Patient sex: M
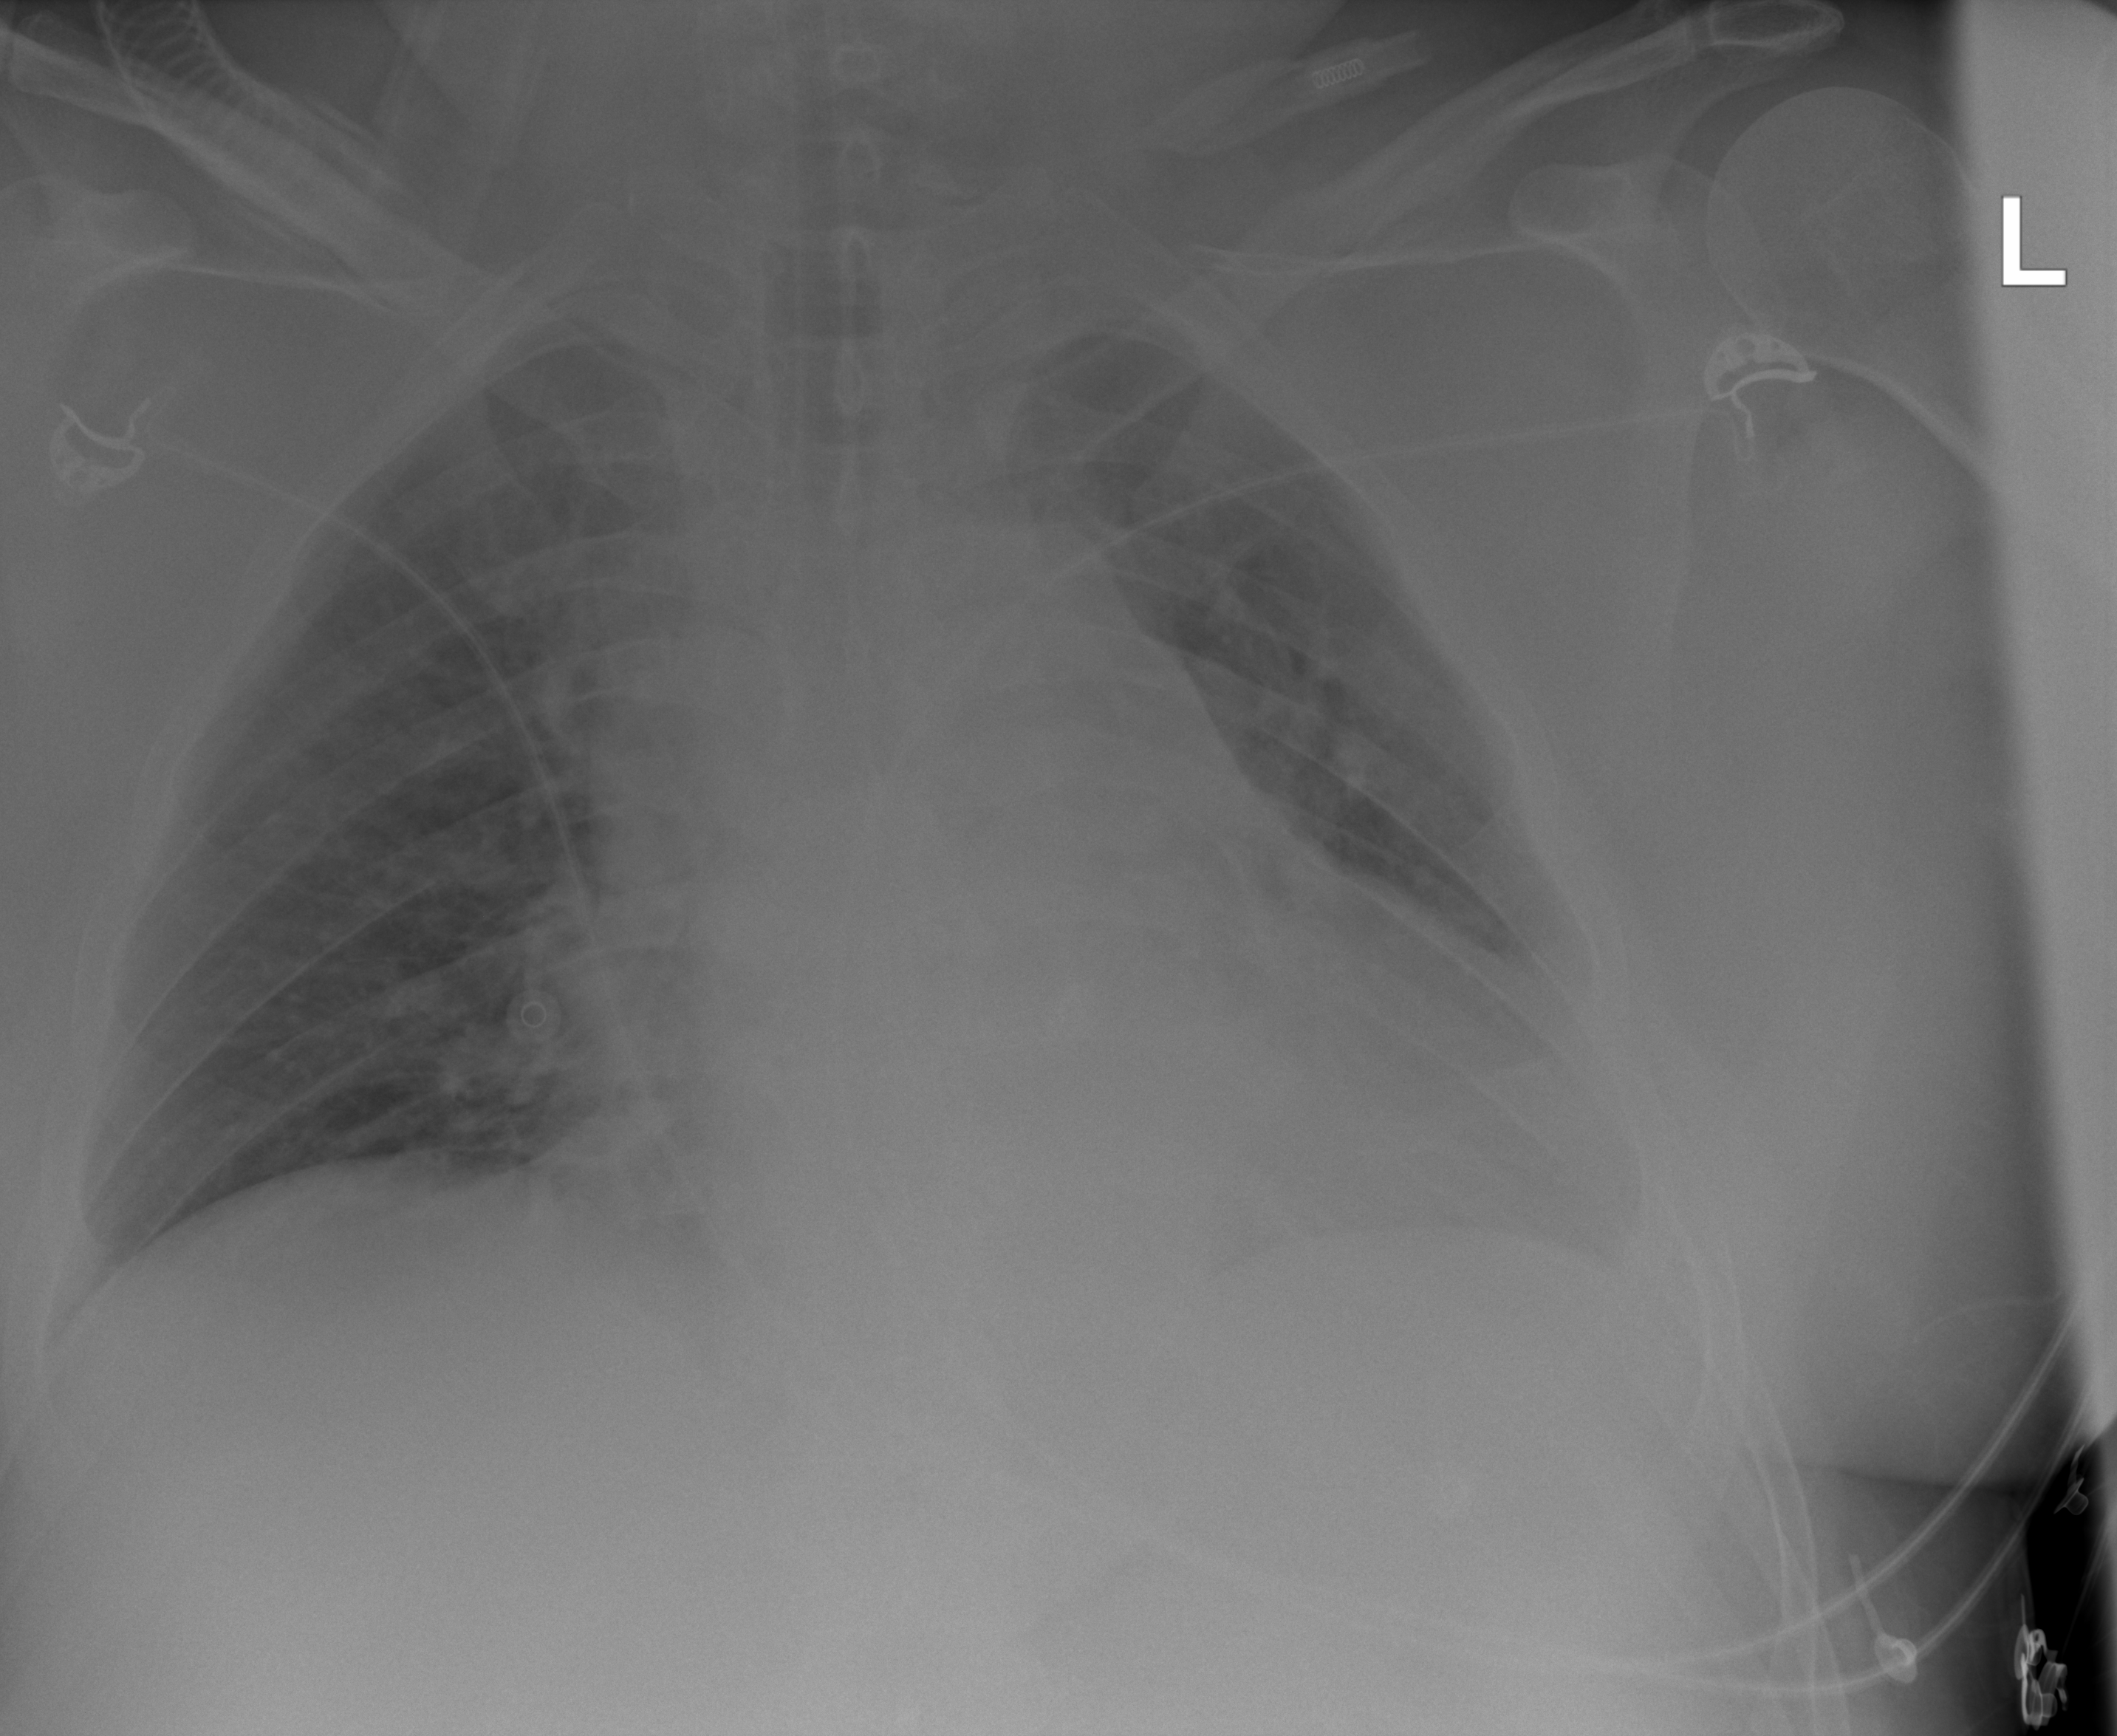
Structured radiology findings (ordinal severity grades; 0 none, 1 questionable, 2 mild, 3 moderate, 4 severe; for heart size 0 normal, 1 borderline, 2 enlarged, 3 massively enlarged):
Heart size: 2
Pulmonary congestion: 2
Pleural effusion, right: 0
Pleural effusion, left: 1
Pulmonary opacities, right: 0
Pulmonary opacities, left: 0
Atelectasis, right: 0
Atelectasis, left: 1